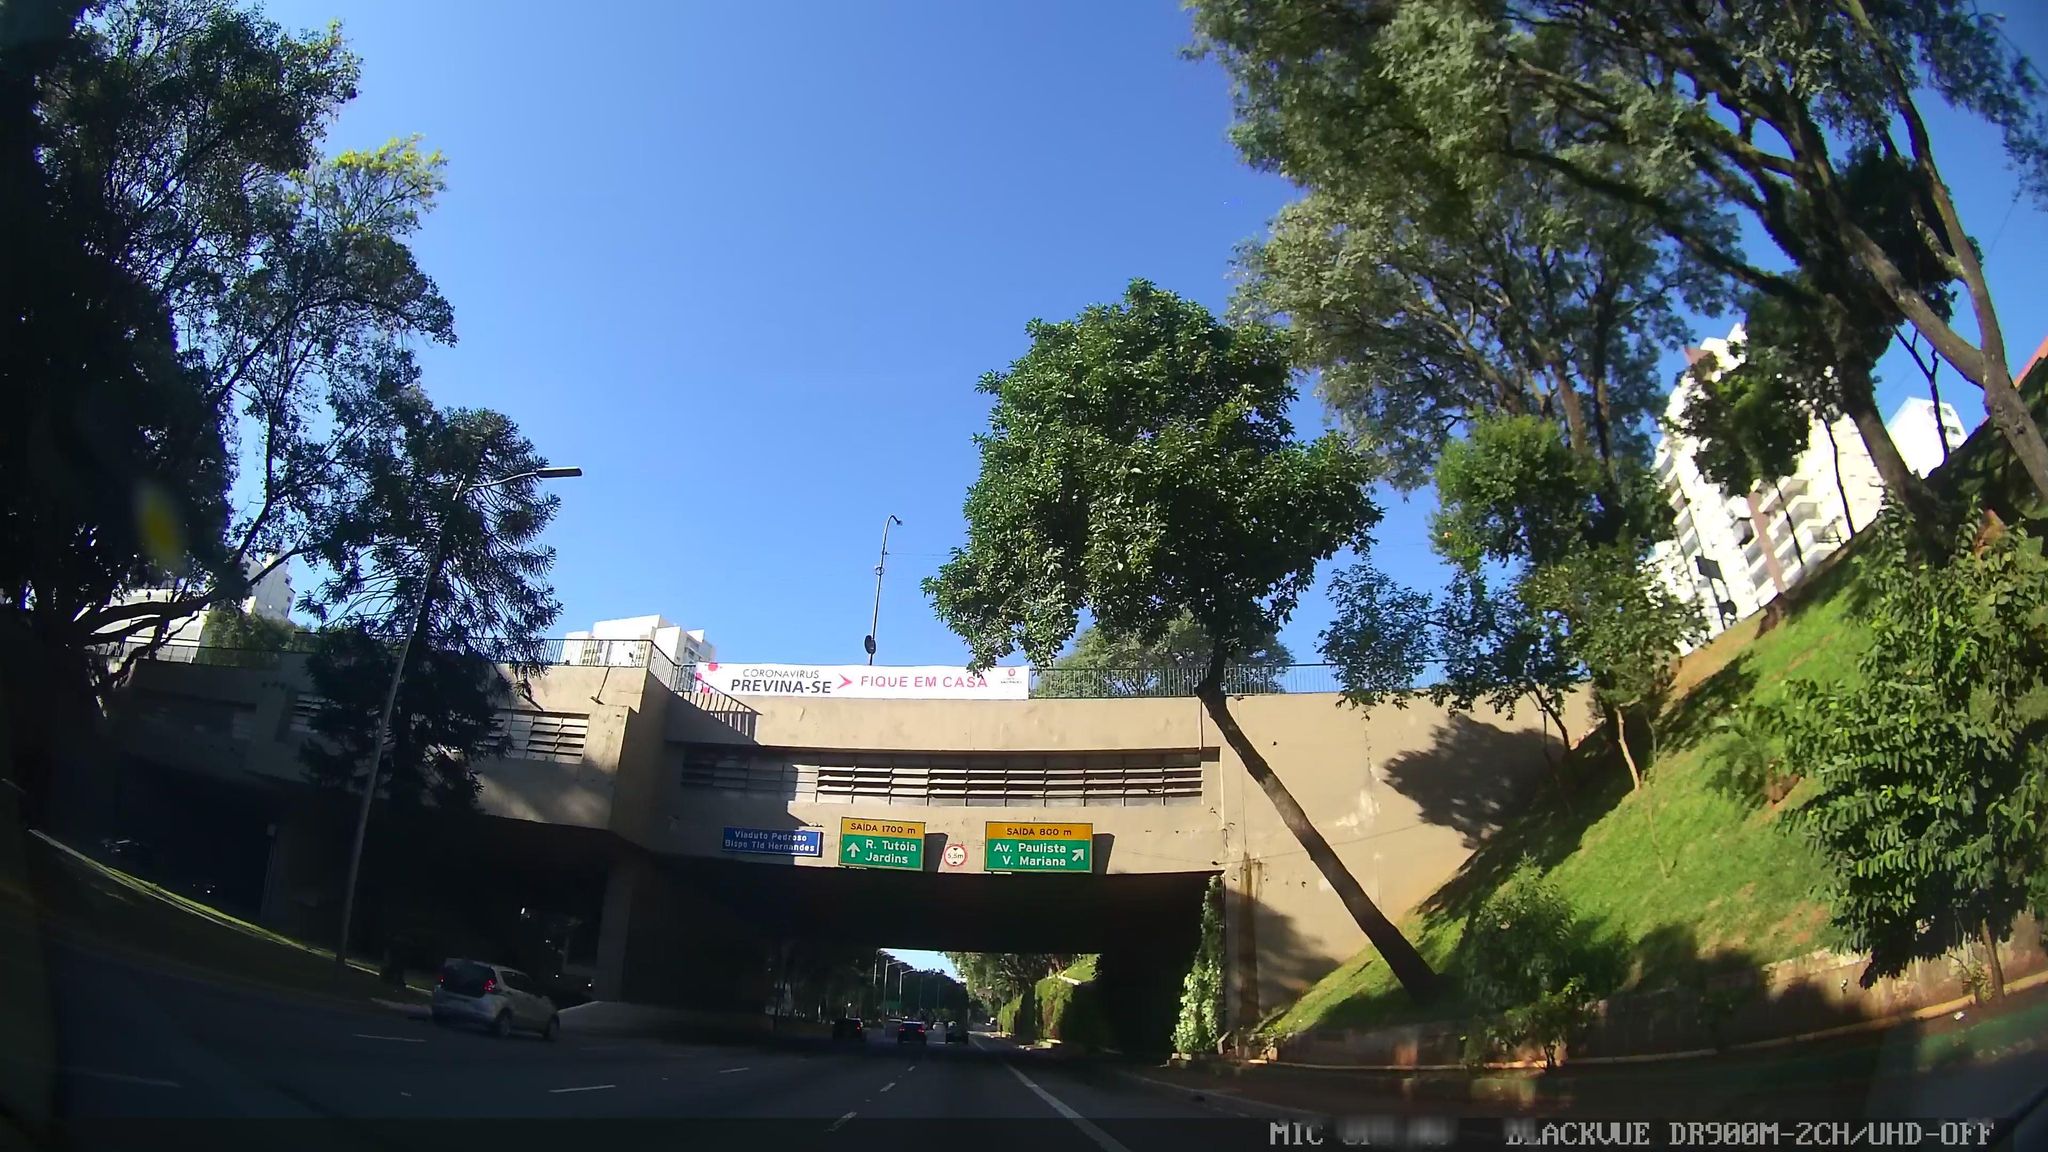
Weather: clear
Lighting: day
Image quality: good
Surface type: driving surface
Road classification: trunk
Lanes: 4, 5
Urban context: urban centre
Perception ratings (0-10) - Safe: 0.64, Lively: 5.85, Beautiful: 7.78, Boring: 6.53, Depressing: 2.71, Wealthy: 7